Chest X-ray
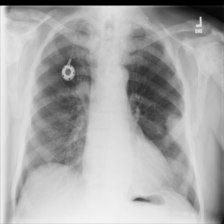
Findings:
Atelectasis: negative
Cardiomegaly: negative
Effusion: negative
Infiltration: negative
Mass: negative
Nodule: negative
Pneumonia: negative
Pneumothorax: negative
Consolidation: negative
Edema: negative
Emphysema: negative
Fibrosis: negative
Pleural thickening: negative
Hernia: negative